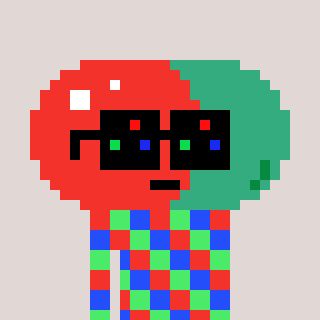
a pixel art character with square black sunglasses, a pill-shaped head and a redpinkish-colored body on a warm background